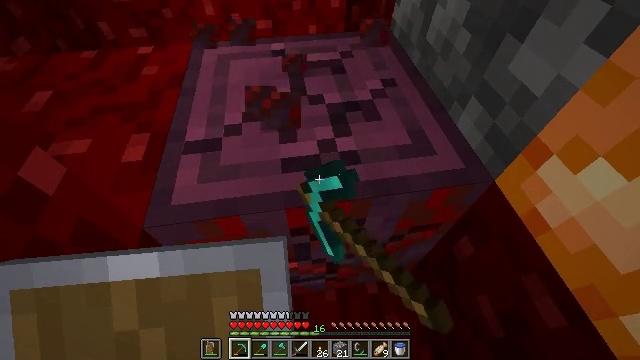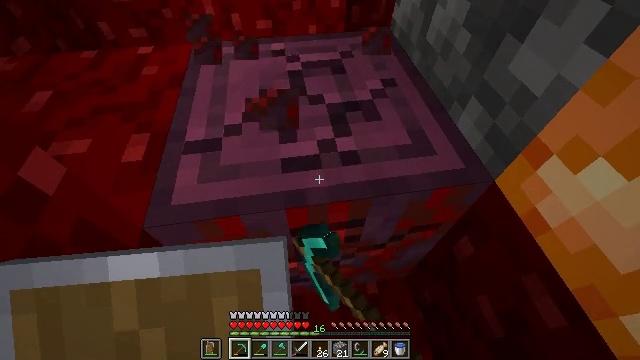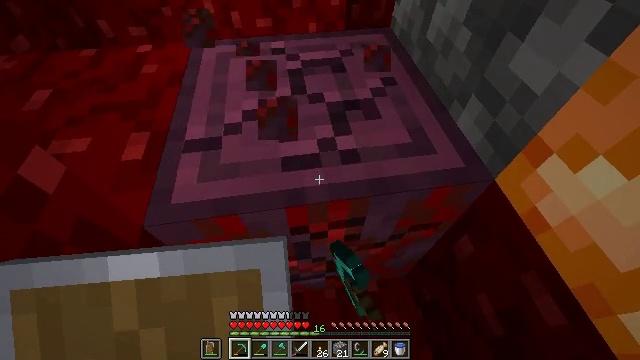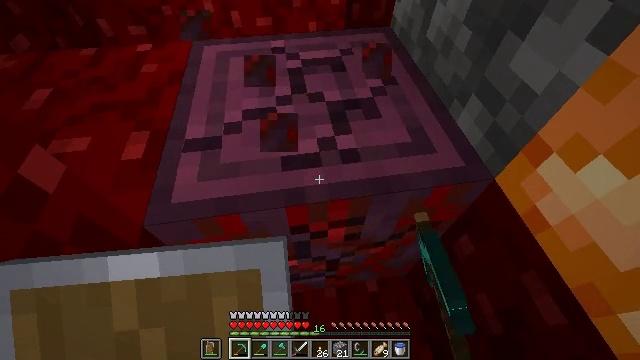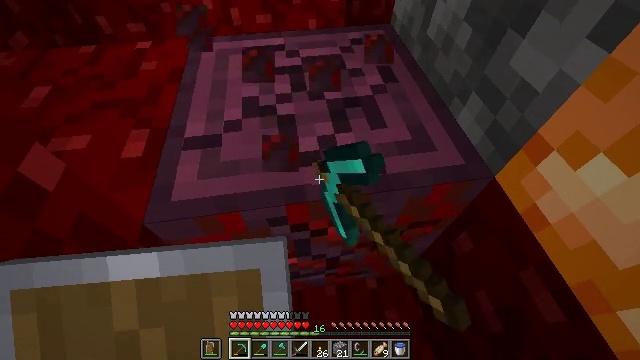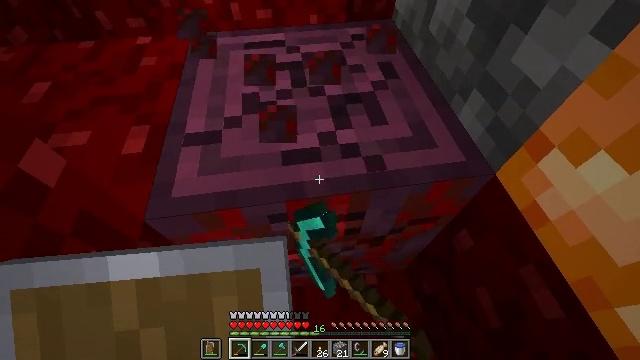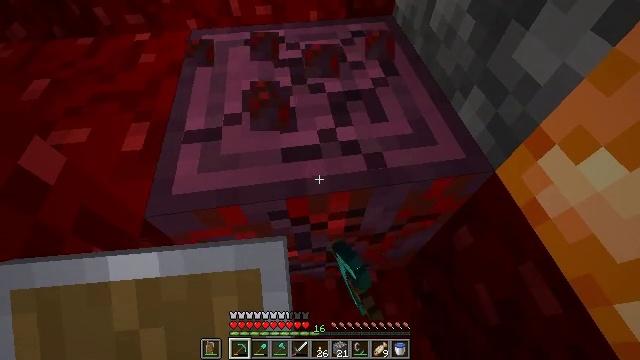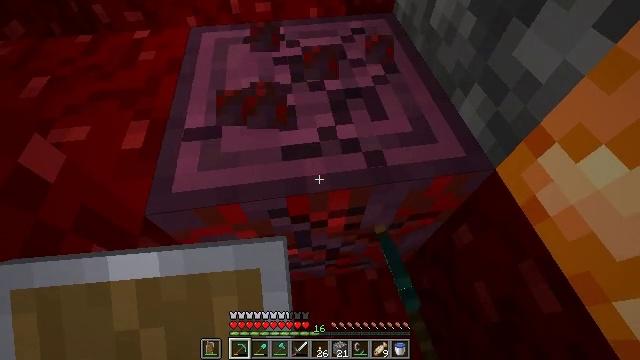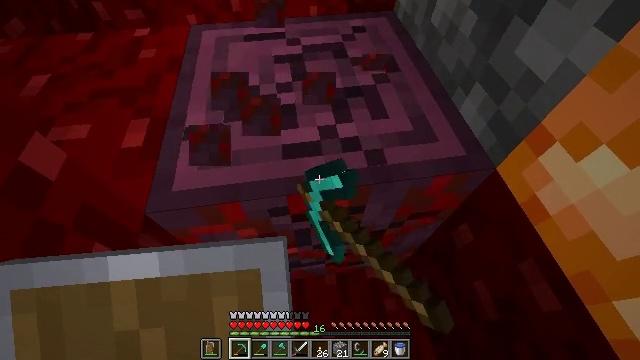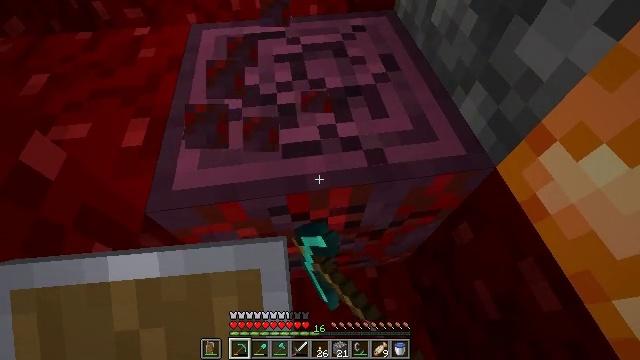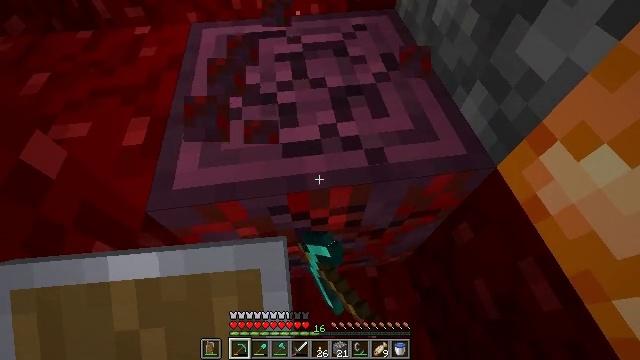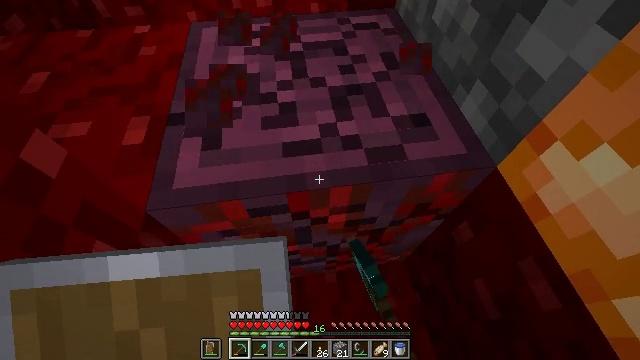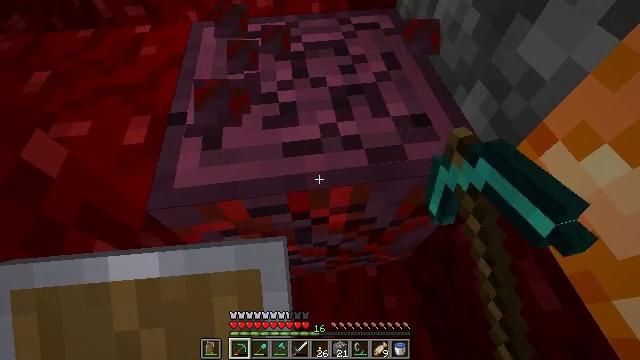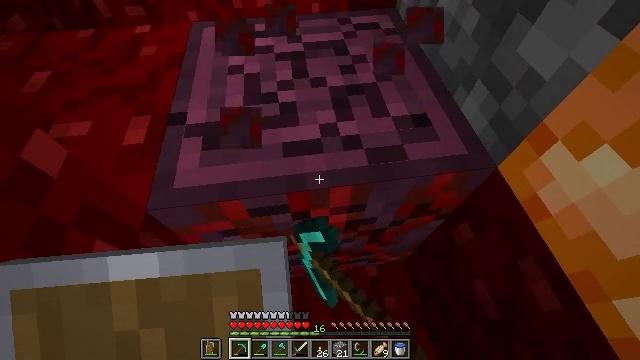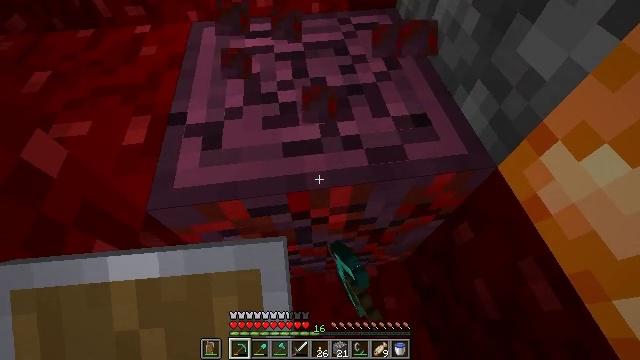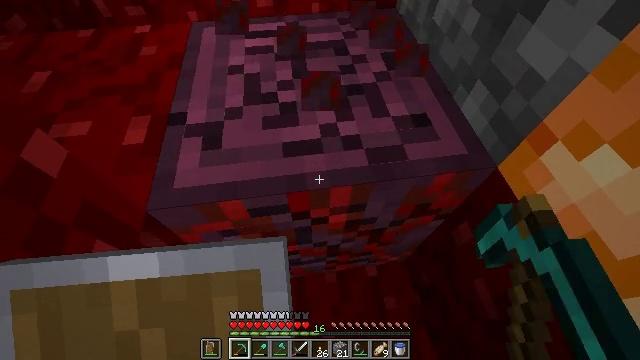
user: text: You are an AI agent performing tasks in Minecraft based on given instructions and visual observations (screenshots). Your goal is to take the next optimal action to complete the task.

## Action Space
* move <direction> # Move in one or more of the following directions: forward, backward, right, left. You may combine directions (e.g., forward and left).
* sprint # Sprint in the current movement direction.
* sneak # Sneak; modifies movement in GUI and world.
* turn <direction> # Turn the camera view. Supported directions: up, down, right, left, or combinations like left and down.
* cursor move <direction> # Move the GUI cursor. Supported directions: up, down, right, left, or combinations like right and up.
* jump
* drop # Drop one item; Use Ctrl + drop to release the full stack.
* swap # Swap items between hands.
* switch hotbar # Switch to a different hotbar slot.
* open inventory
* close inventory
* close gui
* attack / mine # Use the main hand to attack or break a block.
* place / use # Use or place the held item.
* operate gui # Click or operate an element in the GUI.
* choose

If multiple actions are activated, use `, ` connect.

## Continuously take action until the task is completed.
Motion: motion action
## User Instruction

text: Chop crimson stem from the tree.
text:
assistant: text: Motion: attack / mine
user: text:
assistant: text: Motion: attack / mine
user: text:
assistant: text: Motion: attack / mine
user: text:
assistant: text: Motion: attack / mine
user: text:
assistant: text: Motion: attack / mine
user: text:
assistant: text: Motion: attack / mine
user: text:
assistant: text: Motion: attack / mine
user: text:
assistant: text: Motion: attack / mine
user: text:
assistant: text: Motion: attack / mine
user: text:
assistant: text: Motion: attack / mine
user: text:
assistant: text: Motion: attack / mine
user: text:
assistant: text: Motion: attack / mine
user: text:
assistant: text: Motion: attack / mine
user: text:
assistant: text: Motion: attack / mine
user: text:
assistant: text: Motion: attack / mine
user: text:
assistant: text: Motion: attack / mine
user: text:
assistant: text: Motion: attack / mine
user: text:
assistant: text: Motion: attack / mine
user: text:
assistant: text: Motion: attack / mine
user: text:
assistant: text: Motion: attack / mine
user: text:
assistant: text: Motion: attack / mine
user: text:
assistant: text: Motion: attack / mine
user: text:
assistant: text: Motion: attack / mine
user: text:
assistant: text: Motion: attack / mine
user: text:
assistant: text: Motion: attack / mine
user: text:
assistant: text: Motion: attack / mine
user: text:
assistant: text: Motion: attack / mine
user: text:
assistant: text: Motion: attack / mine